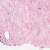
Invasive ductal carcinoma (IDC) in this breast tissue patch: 0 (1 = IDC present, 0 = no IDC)